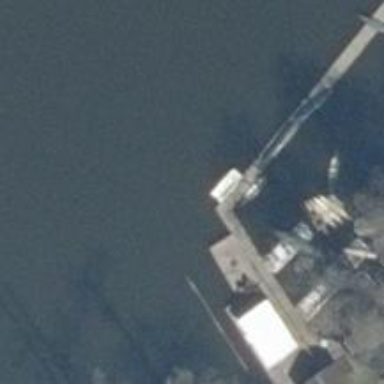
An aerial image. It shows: Man-made pier.